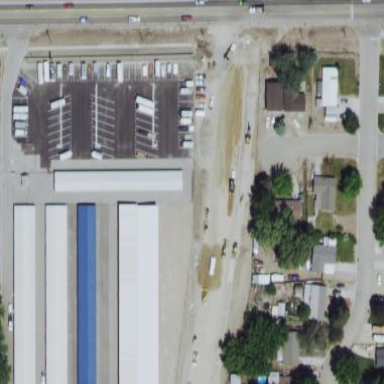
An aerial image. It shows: Commercial area with storage rental shop surrounded by fence.